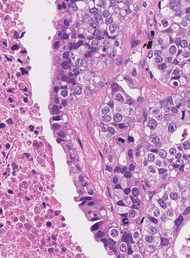
Tumor epithelial tissue: yes
Tumor-associated stroma tissue: yes
Normal tissue: no